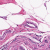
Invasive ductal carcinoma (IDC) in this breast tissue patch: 0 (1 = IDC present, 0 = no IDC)